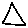
Label: triangle